You are looking at the wavelet scalogram of a bearing's acceleration signal. Diagnose the bearing from this image, choosing from: normal, inner_race, outer_race, ball.
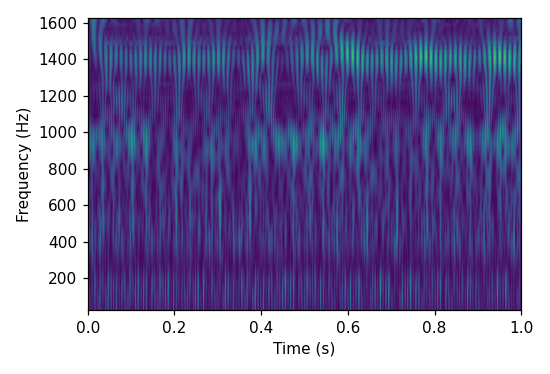
Answer: inner_race